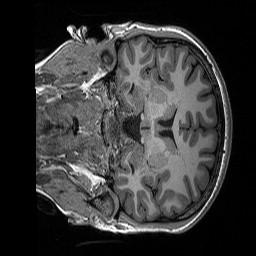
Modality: T1w
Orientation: coronal
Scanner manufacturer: siemens
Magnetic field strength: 3 T
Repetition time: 2.3 s
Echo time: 0.00298 s